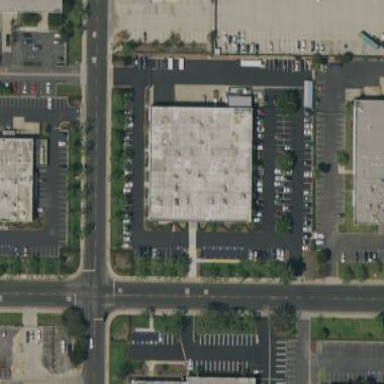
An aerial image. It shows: Warehouse building.